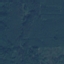
Land use / land cover: Forest